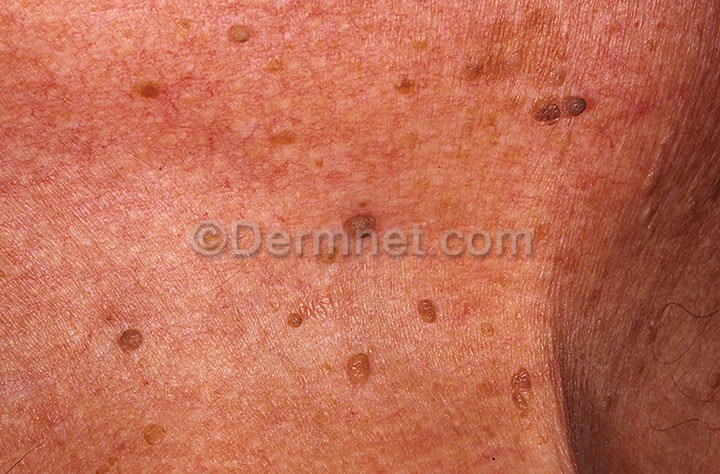
Disease: Seborrheic Keratoses and other Benign Tumors